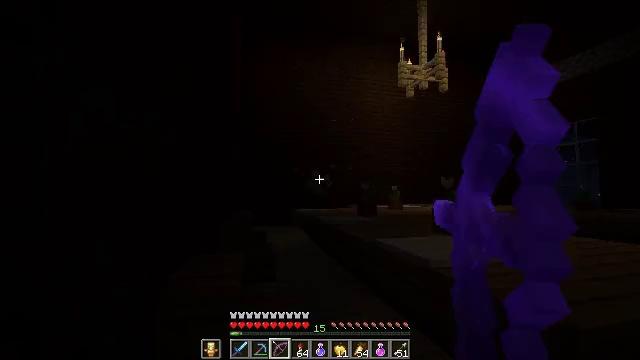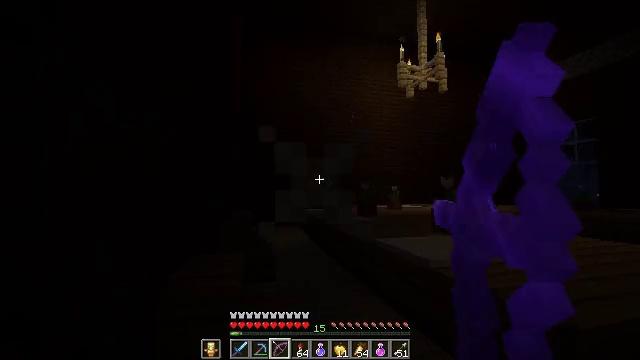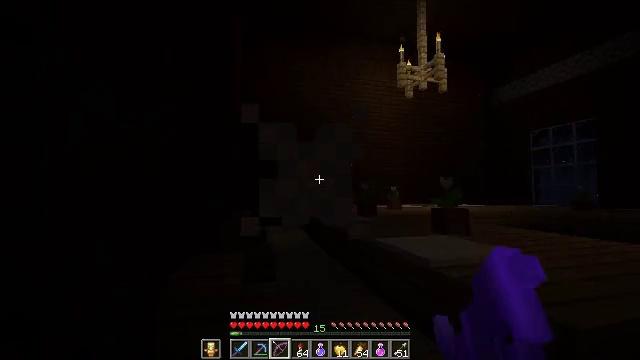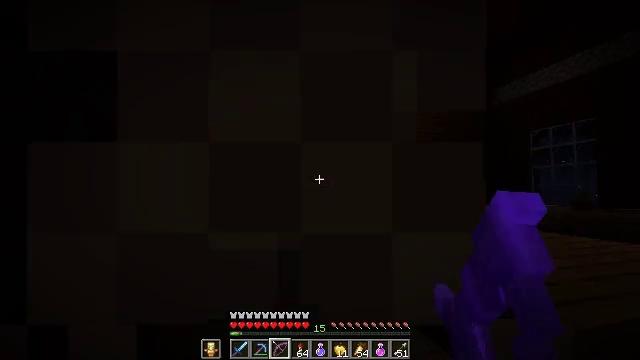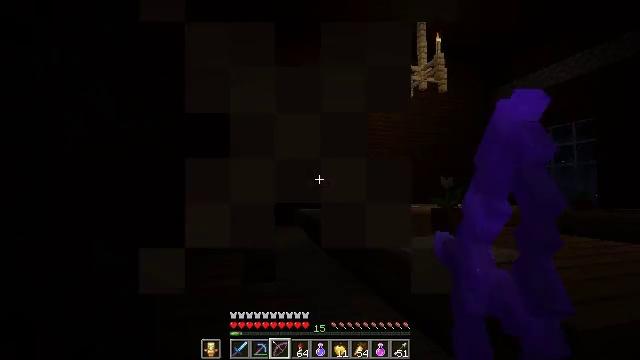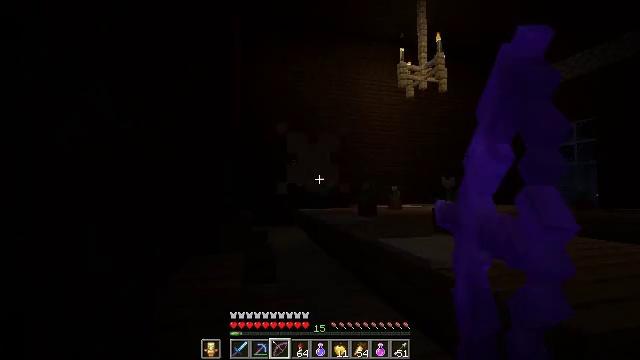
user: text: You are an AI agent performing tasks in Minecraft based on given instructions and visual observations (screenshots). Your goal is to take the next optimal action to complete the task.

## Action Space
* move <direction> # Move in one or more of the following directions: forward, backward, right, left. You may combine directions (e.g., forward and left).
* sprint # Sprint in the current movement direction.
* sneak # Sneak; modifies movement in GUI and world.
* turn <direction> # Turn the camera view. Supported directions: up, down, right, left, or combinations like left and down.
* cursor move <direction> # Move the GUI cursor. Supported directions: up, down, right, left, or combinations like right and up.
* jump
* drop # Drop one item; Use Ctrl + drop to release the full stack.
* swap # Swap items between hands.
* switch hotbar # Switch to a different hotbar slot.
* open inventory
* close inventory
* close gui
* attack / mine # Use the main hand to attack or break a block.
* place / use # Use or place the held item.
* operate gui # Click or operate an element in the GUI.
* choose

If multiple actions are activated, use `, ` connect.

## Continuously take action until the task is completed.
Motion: motion action
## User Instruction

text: Defeat the evoker.
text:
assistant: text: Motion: use / place
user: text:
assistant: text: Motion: use / place
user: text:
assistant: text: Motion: move forward, use / place
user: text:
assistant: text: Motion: move forward, use / place
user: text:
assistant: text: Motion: move forward, use / place
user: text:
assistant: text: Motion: use / place